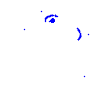
Particle: electron